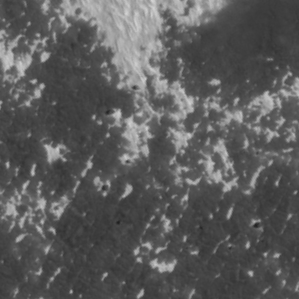
Label: frost